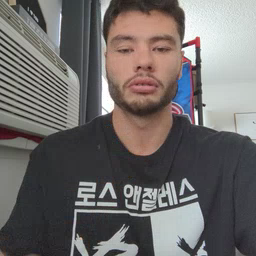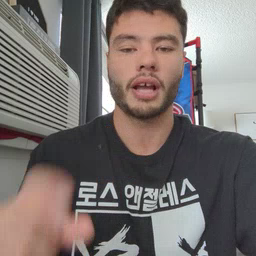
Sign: haveto